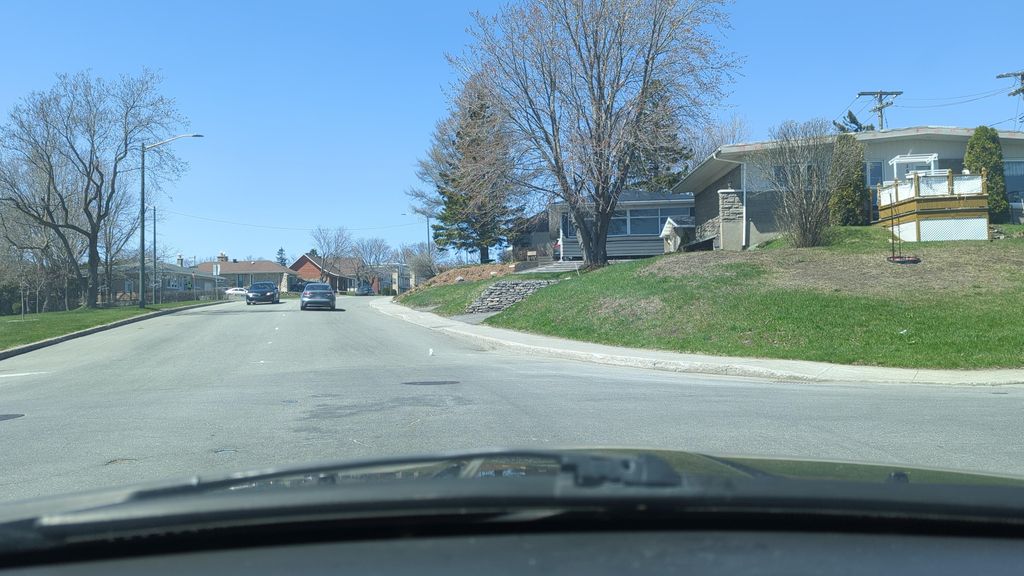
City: quebec_city